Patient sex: M
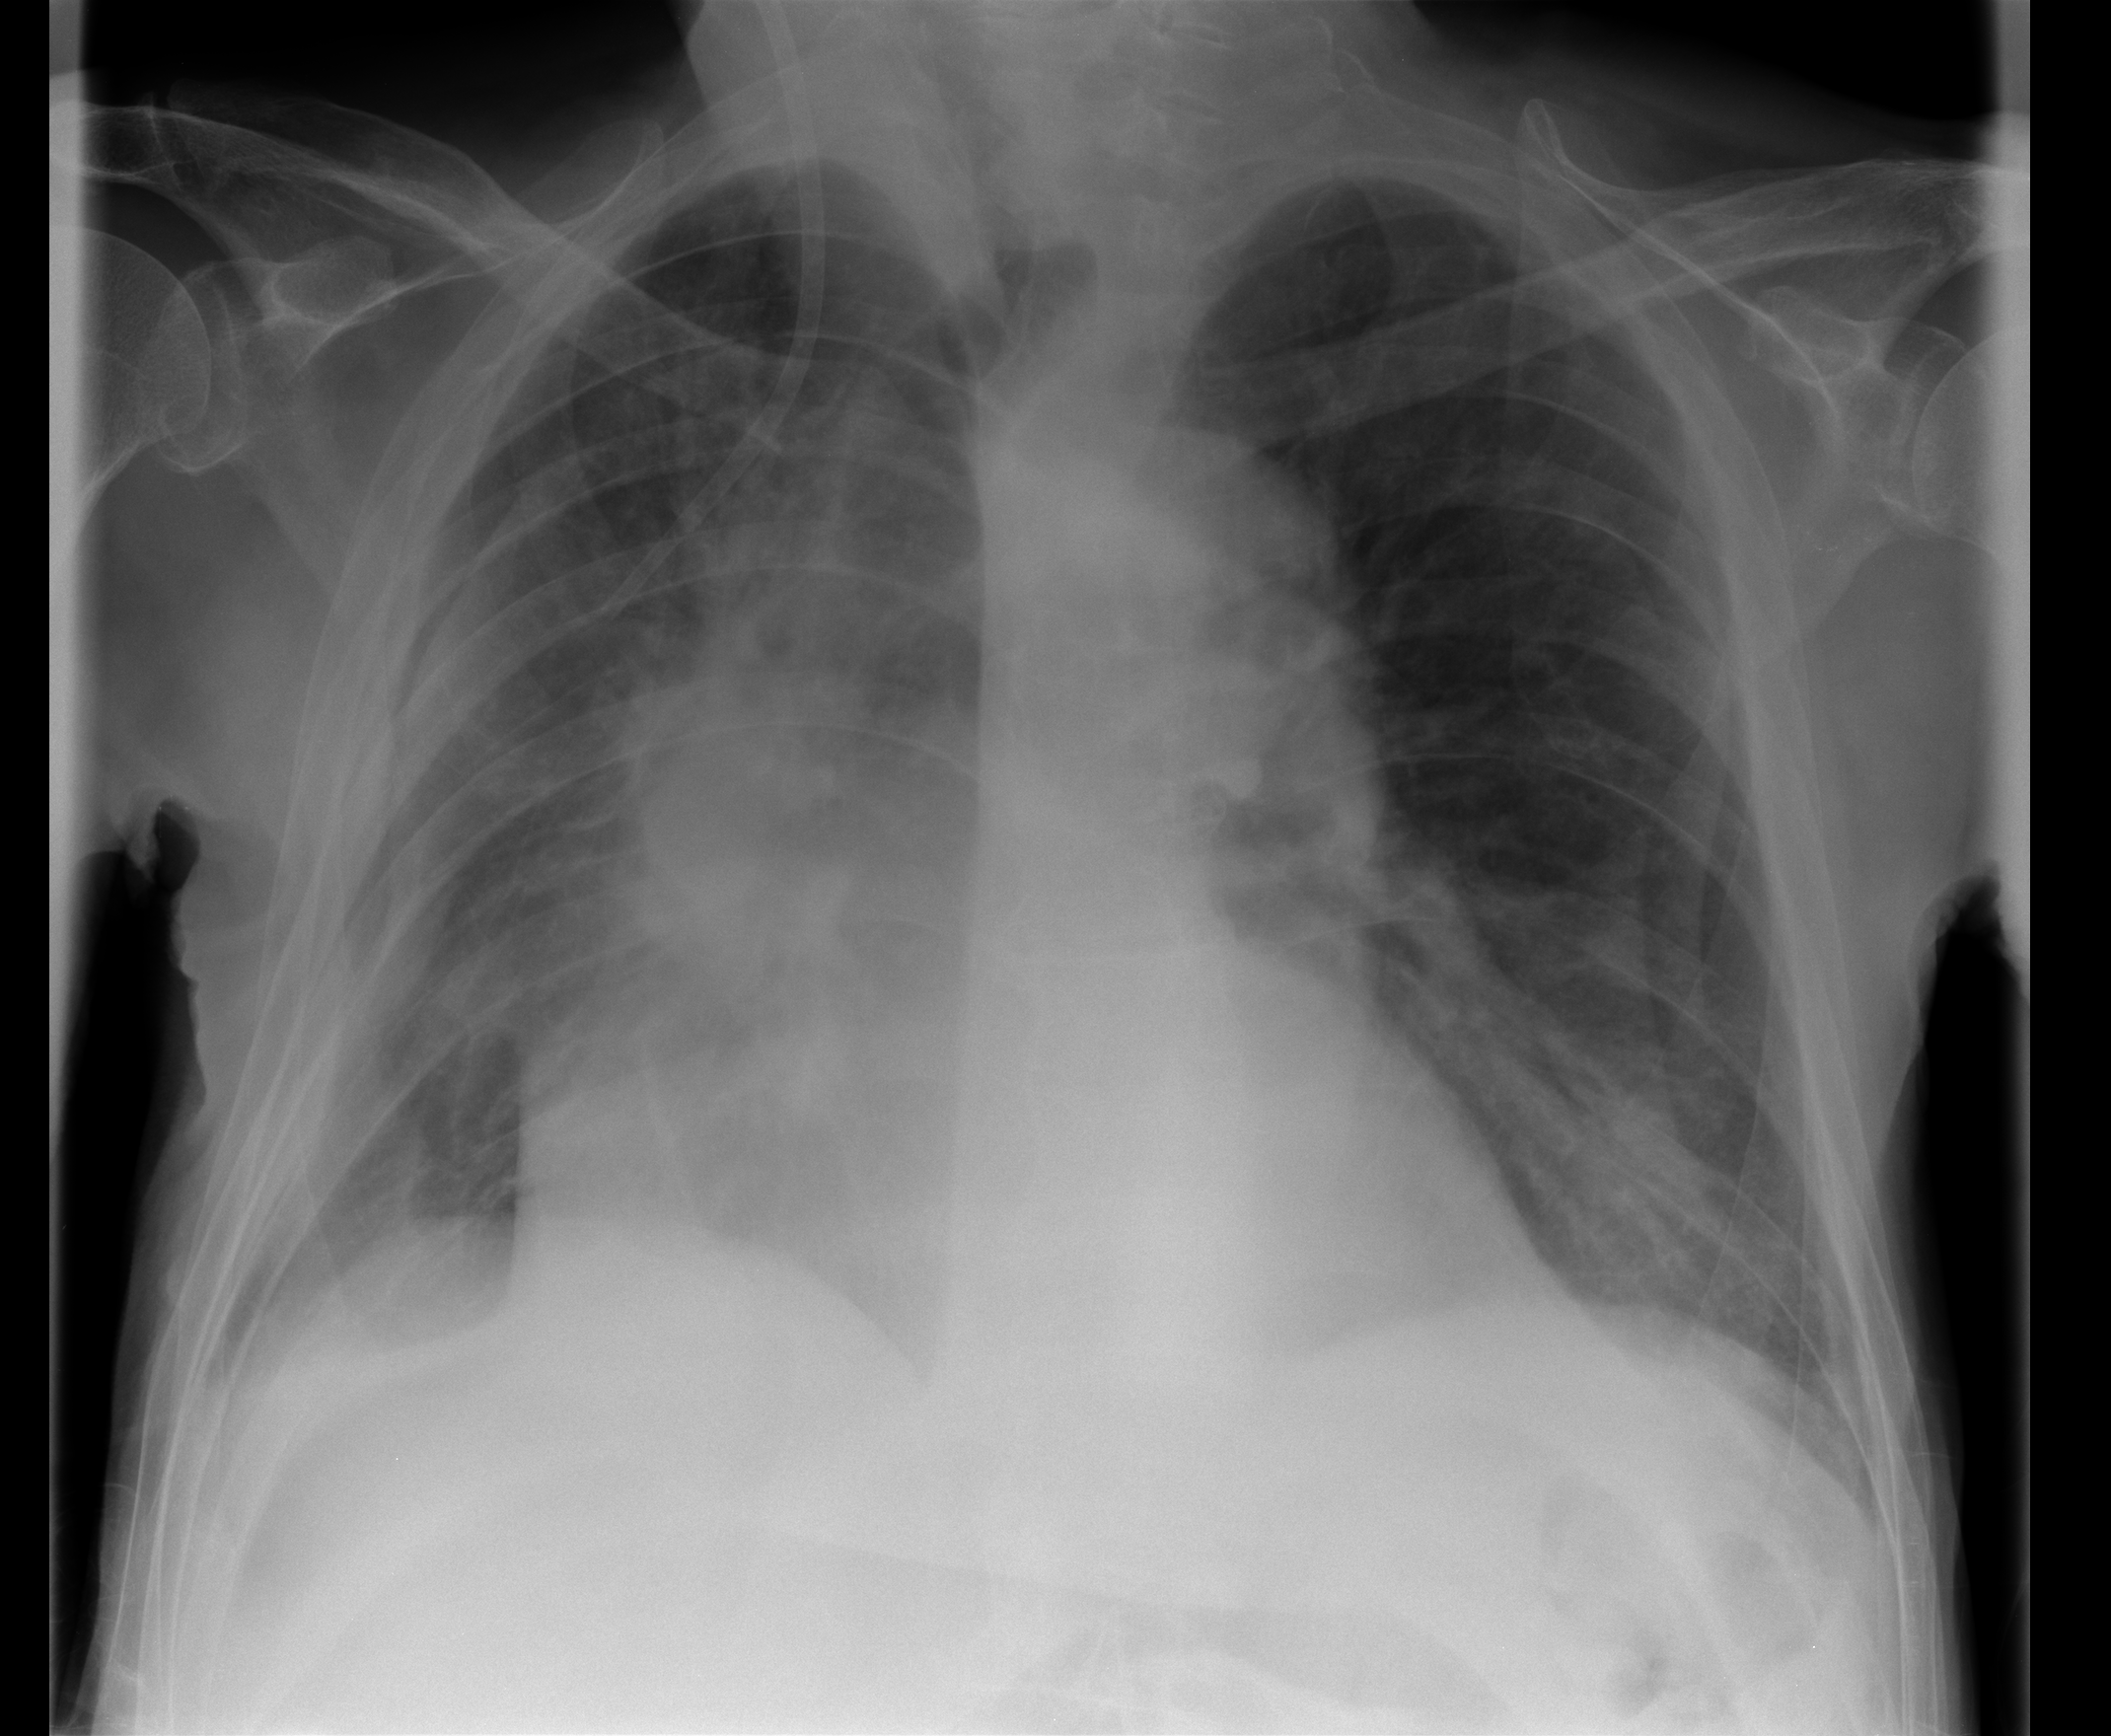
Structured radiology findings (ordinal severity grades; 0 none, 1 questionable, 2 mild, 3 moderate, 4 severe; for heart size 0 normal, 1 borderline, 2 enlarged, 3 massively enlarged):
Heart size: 2
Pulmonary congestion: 2
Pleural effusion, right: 2
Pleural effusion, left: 0
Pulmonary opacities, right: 1
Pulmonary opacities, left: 1
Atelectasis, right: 2
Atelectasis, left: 2